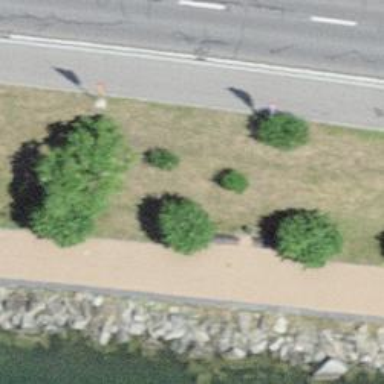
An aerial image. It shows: Bench.